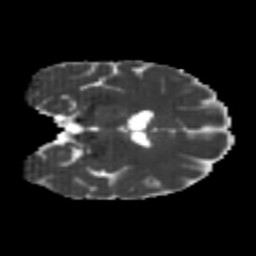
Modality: MD
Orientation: coronal
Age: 26
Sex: female
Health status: healthy
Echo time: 0.074 s